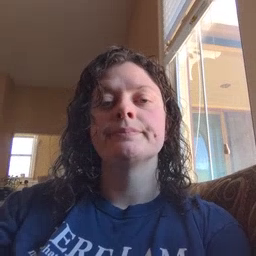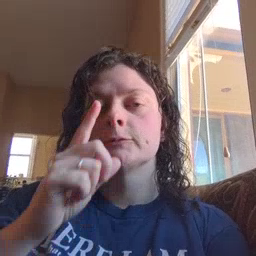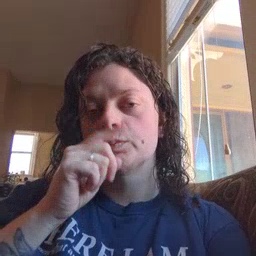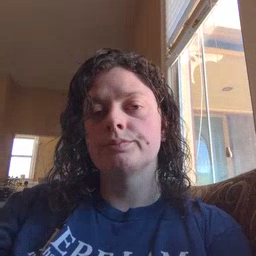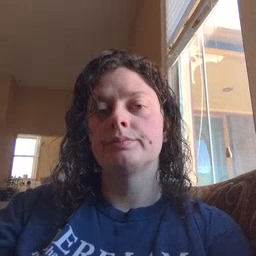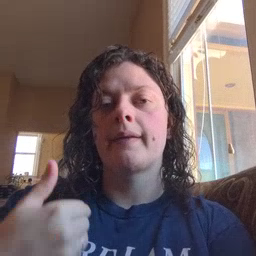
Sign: mouse